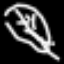
Label: leaf